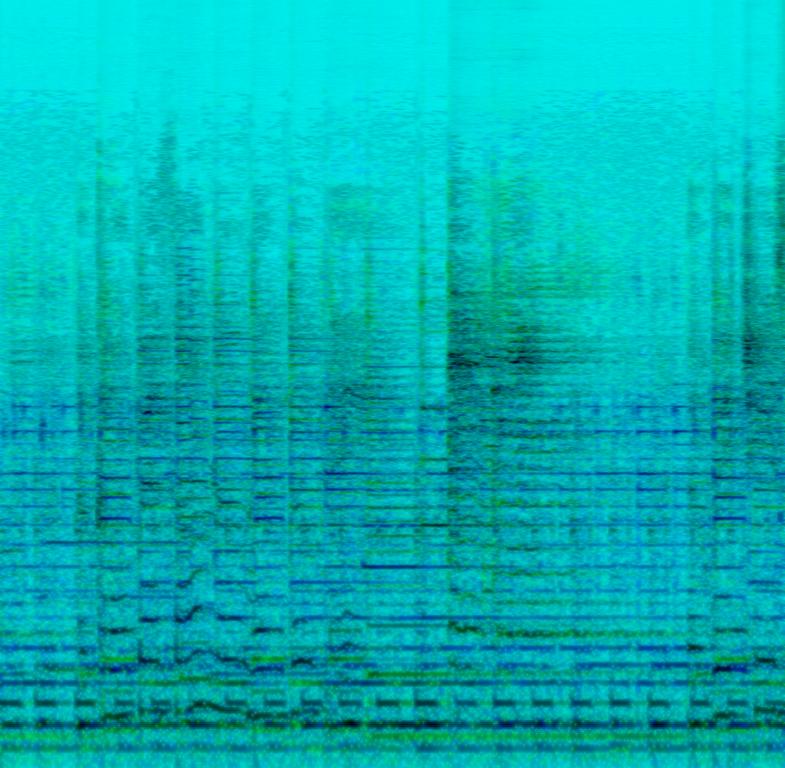
The Acid Folk song features a flat female vocal singing over repetitive bass guitar, wide arpeggiated acoustic guitar melody and banjo guitar melody. It sounds vintage, warm, easygoing and like it came out of a western movie.